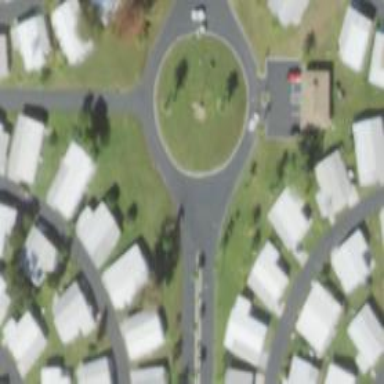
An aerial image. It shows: Residential road with roundabout.